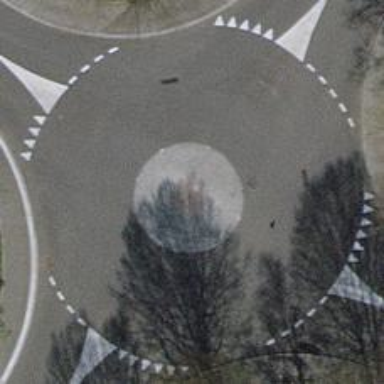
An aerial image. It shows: Mini roundabout on the road.